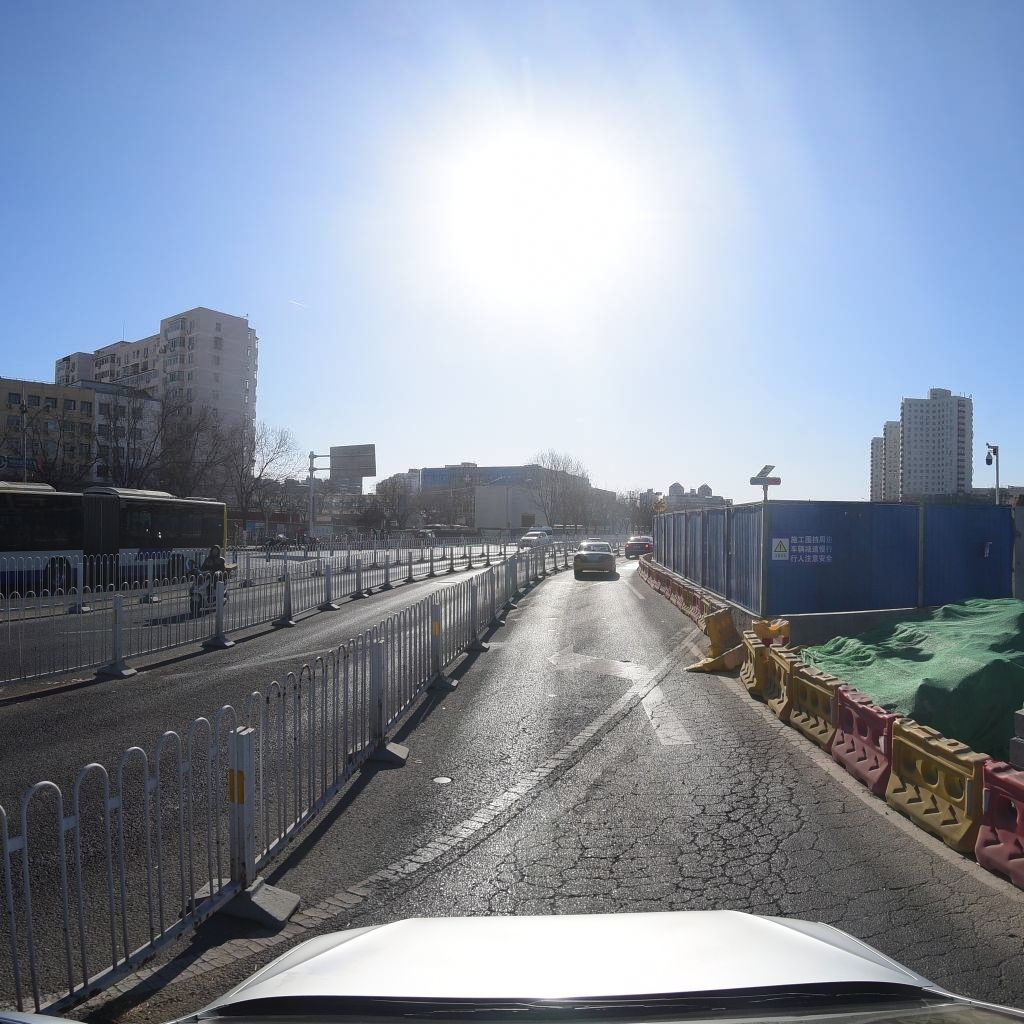
Region: Dongcheng
Road damage annotations: alligator crack